Interaction volume radius: 5 \u00c5
Interaction volume height: 40 \u00c5
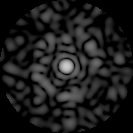
Disorder parameter: 0.8469